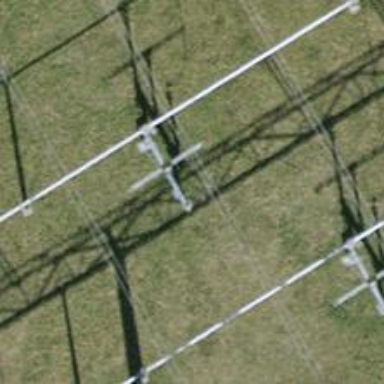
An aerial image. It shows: Switch used for power control.